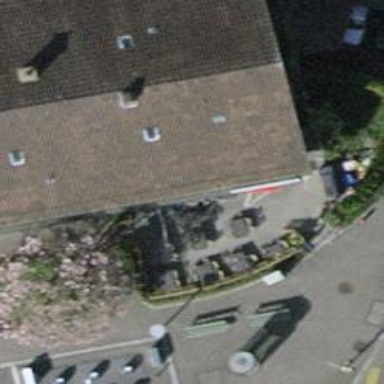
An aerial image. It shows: Restaurant.